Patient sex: M
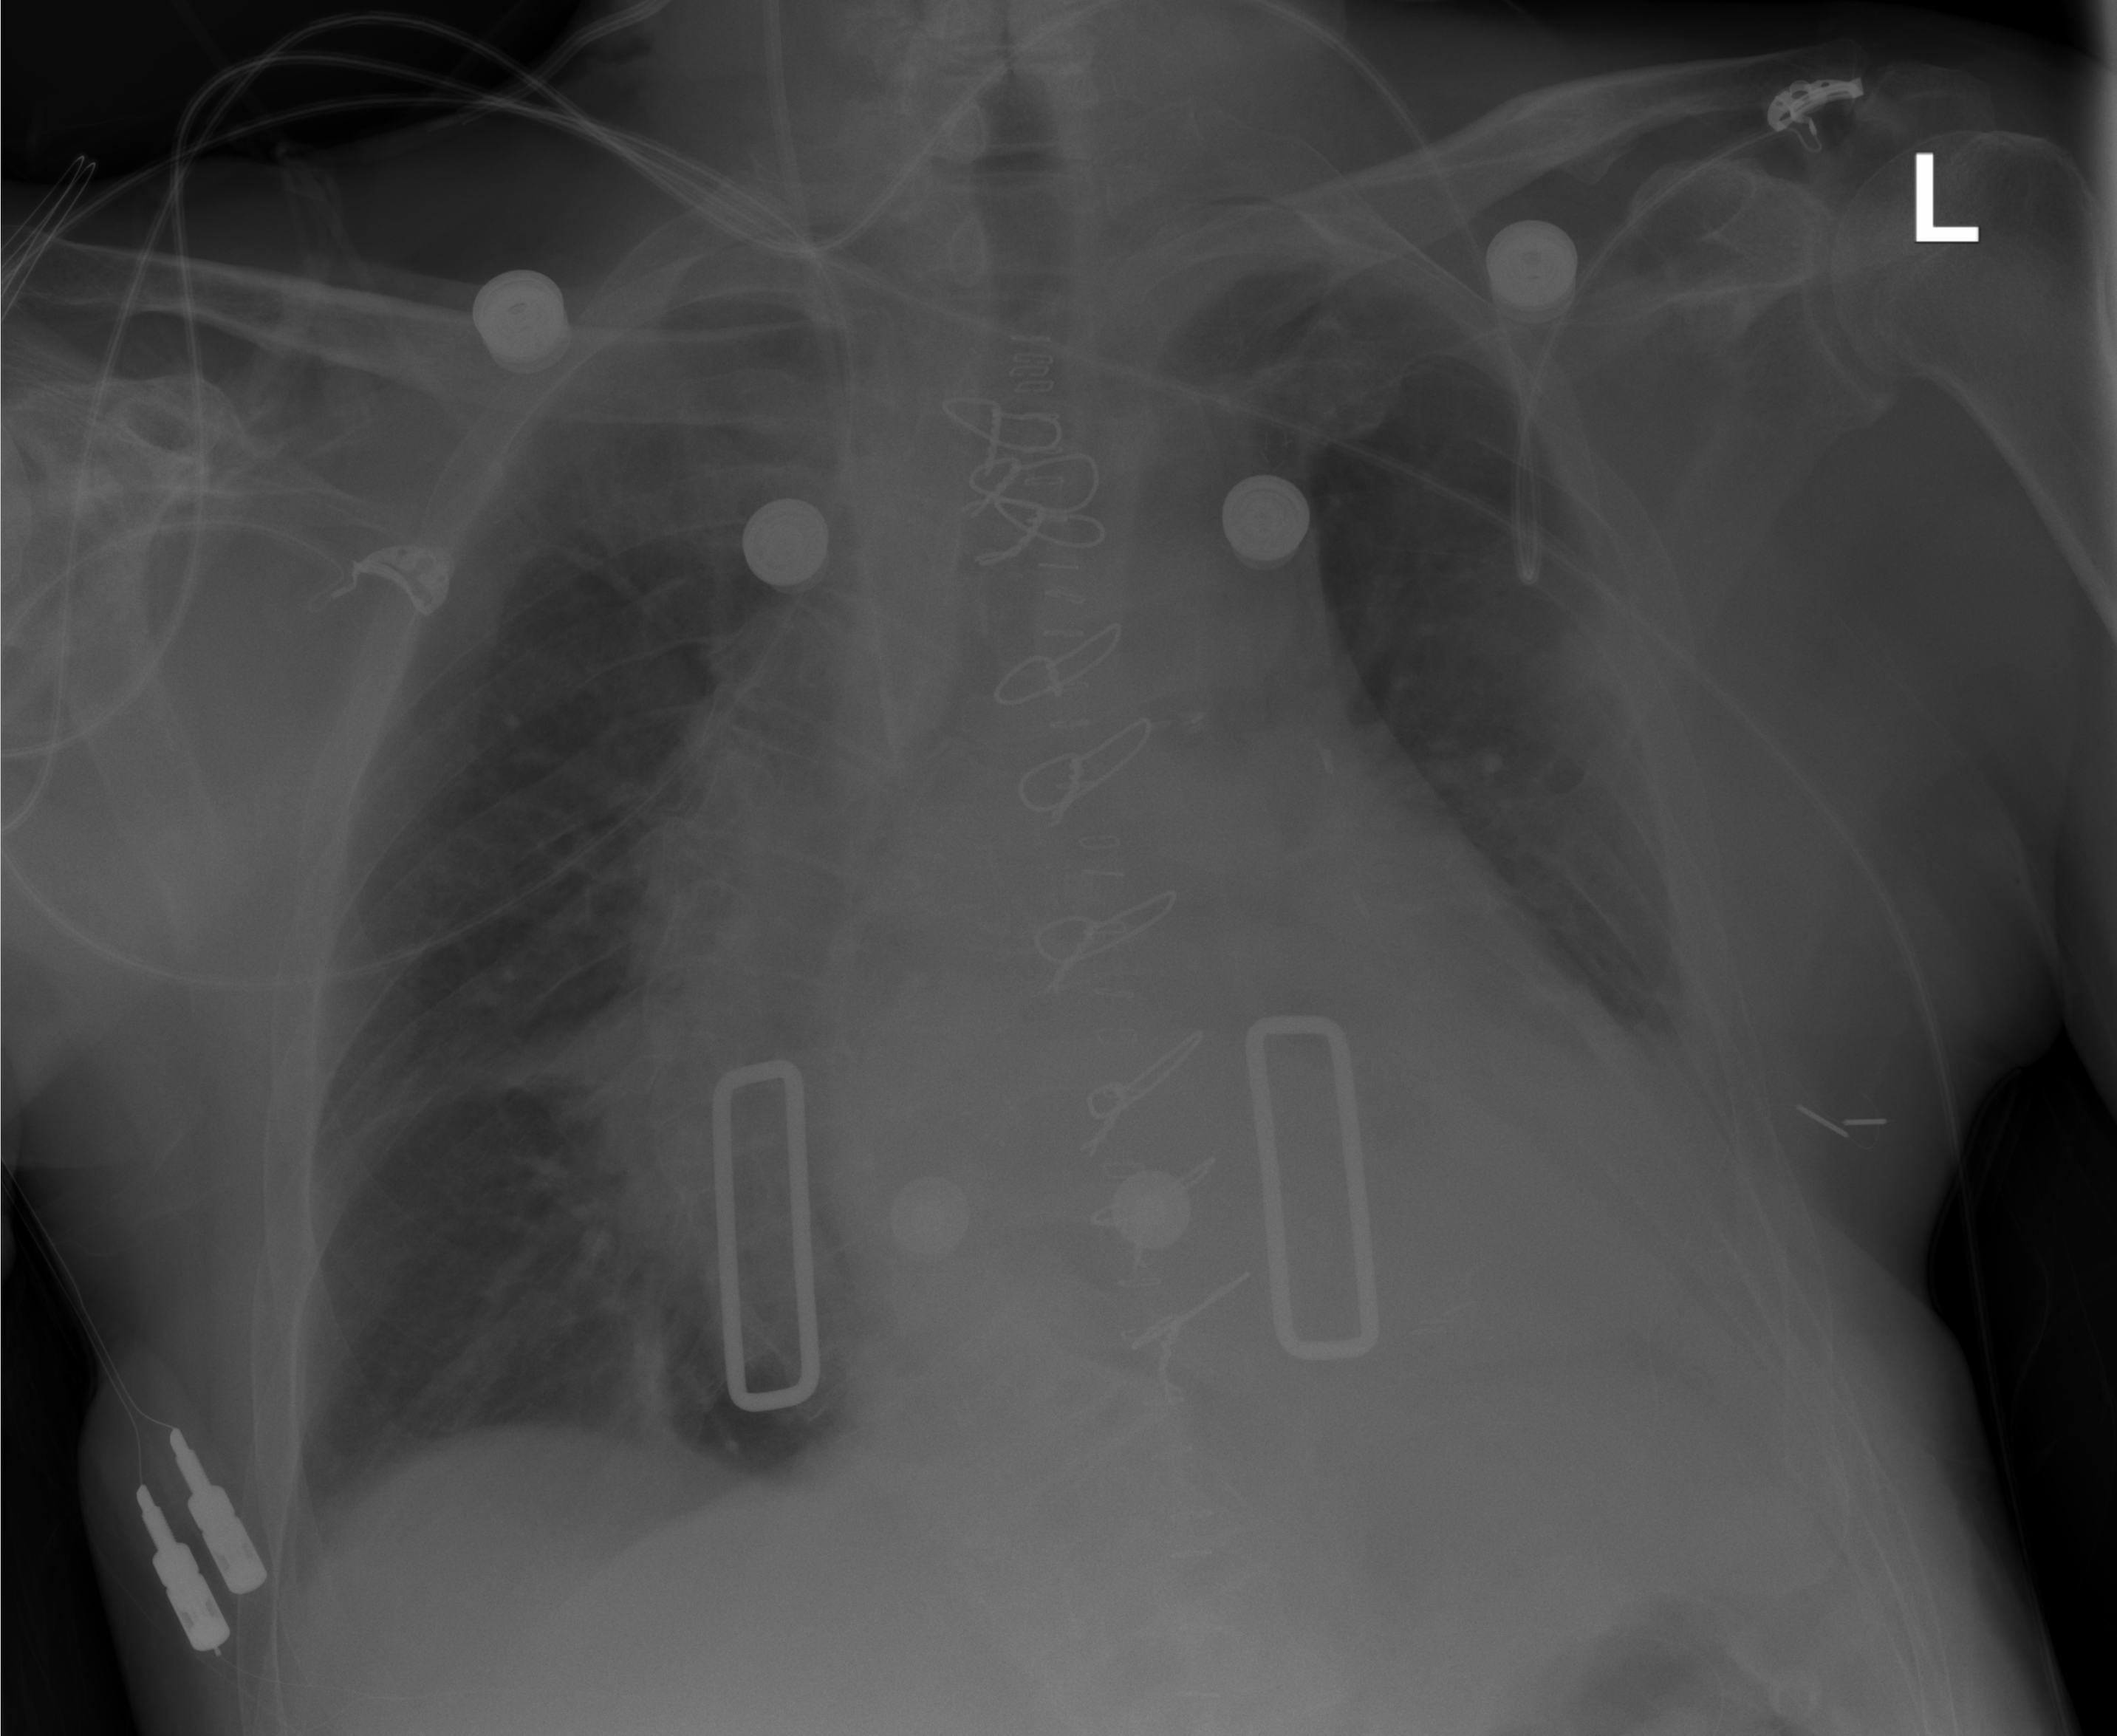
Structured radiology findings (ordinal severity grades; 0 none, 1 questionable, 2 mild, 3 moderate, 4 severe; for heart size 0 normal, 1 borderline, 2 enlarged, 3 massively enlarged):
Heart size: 2
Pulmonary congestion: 0
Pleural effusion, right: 0
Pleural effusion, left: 1
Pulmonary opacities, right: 0
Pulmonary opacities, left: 0
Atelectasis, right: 0
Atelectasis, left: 2